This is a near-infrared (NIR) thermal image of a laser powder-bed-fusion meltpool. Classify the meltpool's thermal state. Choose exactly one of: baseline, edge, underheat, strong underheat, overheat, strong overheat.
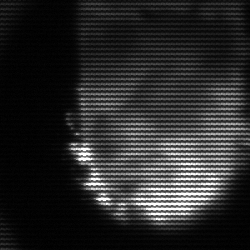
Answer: baseline